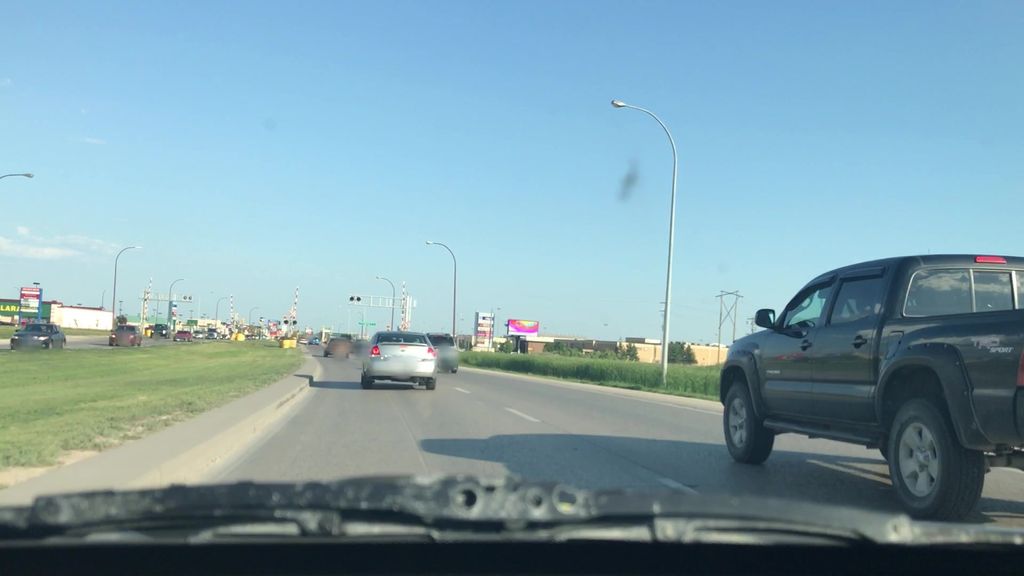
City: winnipeg